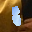
Label: 1